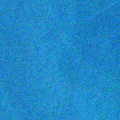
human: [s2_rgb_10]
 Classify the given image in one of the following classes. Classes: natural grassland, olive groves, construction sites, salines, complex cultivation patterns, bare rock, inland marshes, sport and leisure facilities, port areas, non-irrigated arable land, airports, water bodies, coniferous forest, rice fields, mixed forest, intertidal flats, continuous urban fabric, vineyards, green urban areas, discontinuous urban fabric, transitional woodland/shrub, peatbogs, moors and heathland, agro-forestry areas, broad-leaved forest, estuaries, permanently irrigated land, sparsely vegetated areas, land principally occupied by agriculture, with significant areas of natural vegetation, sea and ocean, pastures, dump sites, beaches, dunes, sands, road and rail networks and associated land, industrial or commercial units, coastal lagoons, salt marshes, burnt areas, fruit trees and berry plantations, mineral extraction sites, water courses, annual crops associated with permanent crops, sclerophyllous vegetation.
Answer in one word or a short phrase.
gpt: sea and ocean